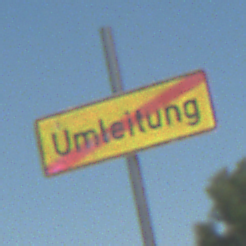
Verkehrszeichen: EndeDerUmleitungsankuendigung
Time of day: Midday
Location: Outdoor (Nature)
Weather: Clear
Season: NotSpecified
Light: Natural